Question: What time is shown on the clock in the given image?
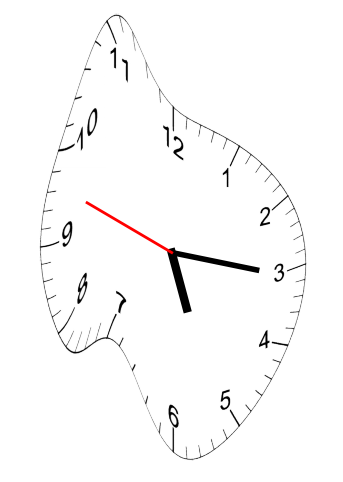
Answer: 05:15:48